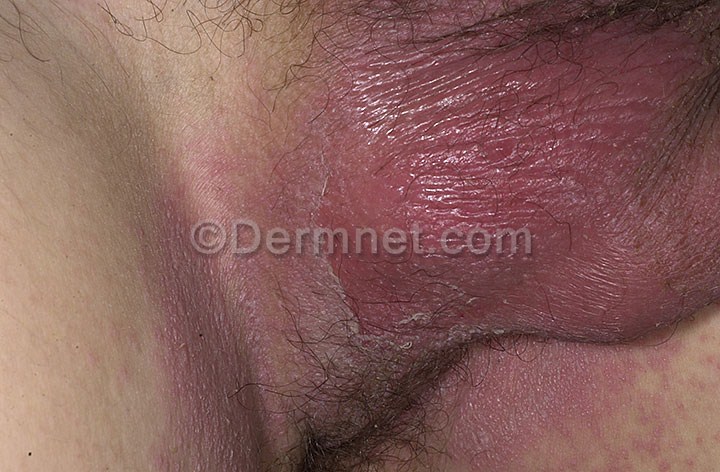
Disease: Cellulitis Impetigo and other Bacterial Infections